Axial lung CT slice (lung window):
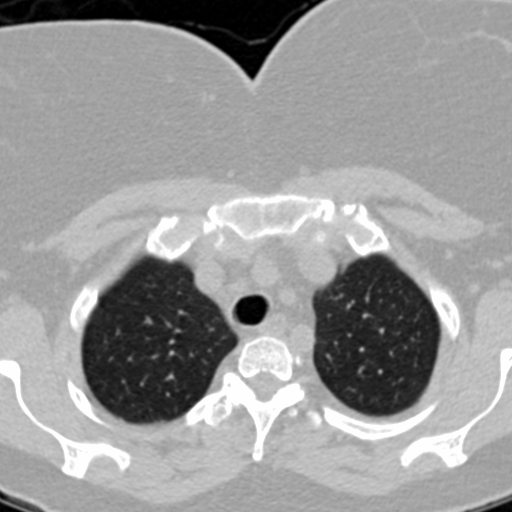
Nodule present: no